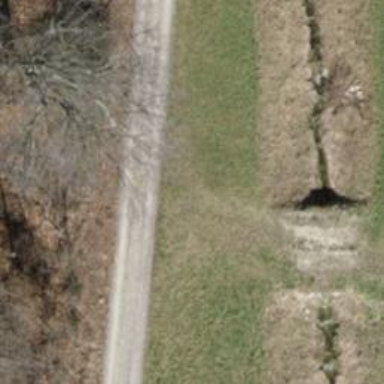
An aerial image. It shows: Compacted track road with grade3 tracktype.